Field crop: tomato
Growth stage: 1
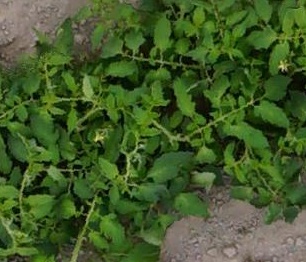
Species: tomato